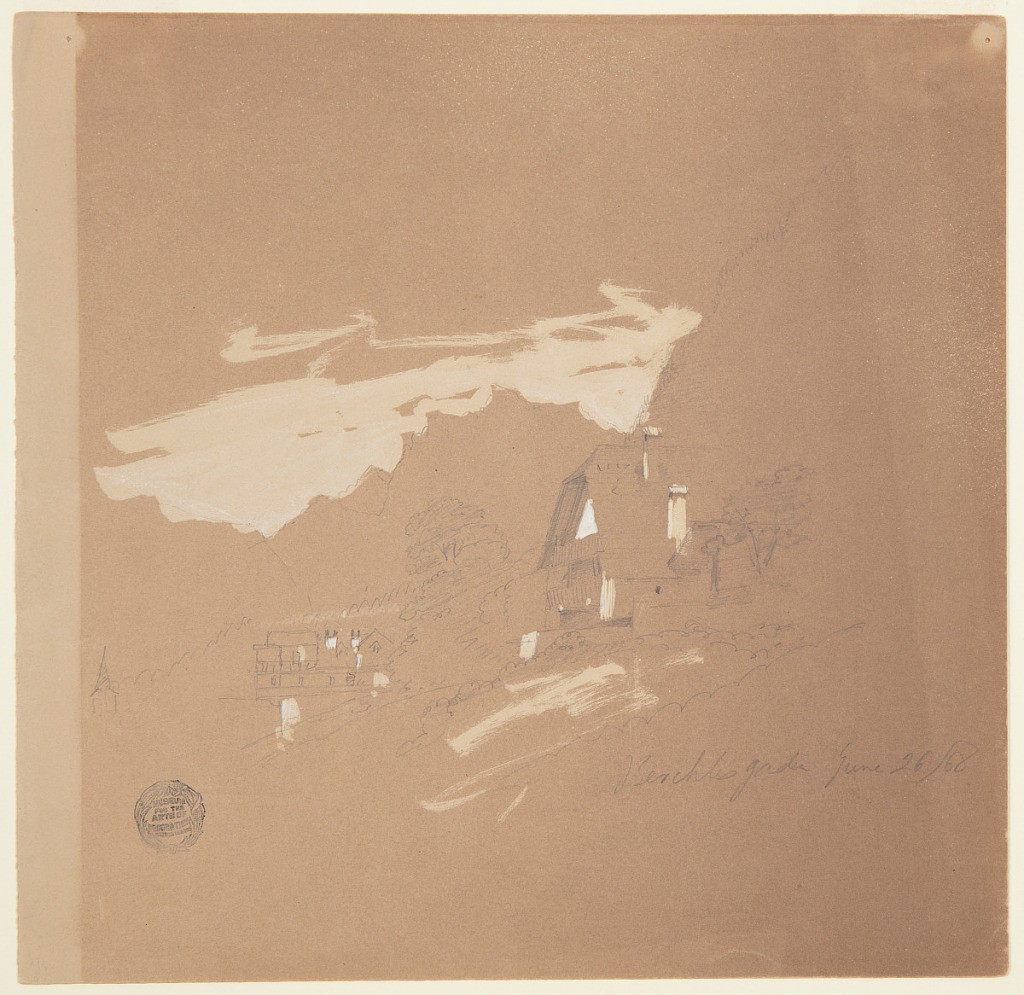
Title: Houses near Berchtesgaden, Bavaria (Germany)
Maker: Frederic Edwin Church, American, 1826–1900
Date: July 26, 1868
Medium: Graphite, brush and white gouache on light brown wove paper
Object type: drawing
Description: Landscape and architecture sketch showing a view of houses in the town of Berchtesgaden in present-day Germany. Positioned at center right across bushes in the foreground at right, the facade of a chalet-style house faces obliquely to the left while two chimneys are visible on its roof. In the background at left, the facade of another large house is shown beyond several trees. In the lower left corner, the steeple of a church is faintly rendered. In the background, the rugged, craggy ridge of an alpine mountain range backdrops the scene, with a wooded mountainside at right. Hazy clouds are included in the sky above.